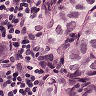
Metastatic tissue present: yes